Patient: sex M, age 60
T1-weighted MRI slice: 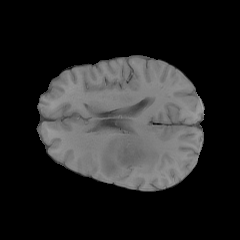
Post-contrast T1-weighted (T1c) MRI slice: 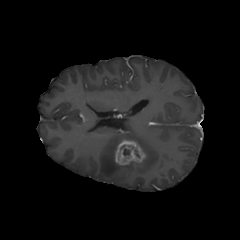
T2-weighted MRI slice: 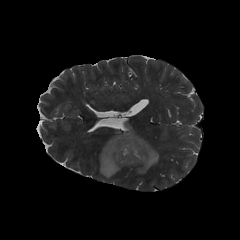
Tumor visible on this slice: yes
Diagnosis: Glioblastoma, IDH-wildtype
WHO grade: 4